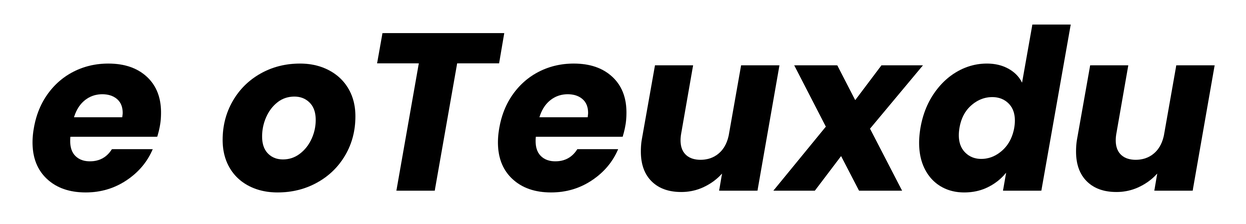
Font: Poppins-BoldItalic